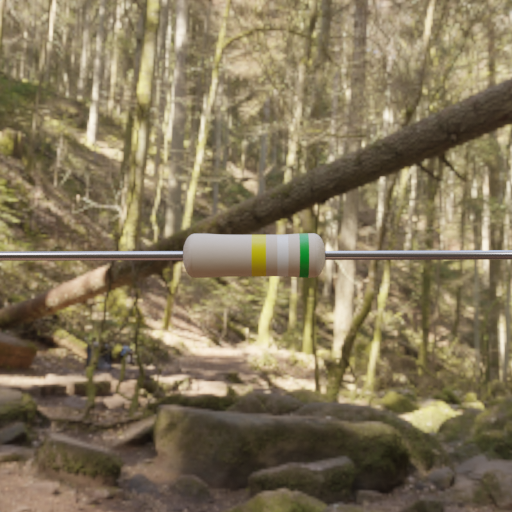
Resistor colour bands (in order): yellow, white, green